Question: I'm suppose to ask the user to enter the total cost of their purchase and the amount they paid for and provide the user their total change and how much change they get from ones, fives, tens, dimes, pennies etc.... but for some reason I cannot get the change to show the correct amount as I keep getting this change error (pic below) and it also keeps looping and looping. What am I doing wrong?
Thanks in advance for your help!

Driver.cpp
'''
#include "MoneyChanger.h"
#include <string>
#include <iostream>
using namespace std;
int main()
{
MoneyChanger results;
int twenties, tens, fives, ones, quarter, dimes, nickels, pennies;
double purchase, given;
string again = "yes";
do{
cout << "please enter total cost of purchase: $";
cin >> purchase;
cout << "
please enter amount given: $";
cin >> given;
//grabbing the bills and coins
results.GetBills(&twenties, &tens, &fives, &ones);
results.GetCoins(&quarter, &dimes, &nickels, &pennies);
results.setData(purchase, given);
//results
cout << "Your change is: $" << results.getTotalChange() << "
";
cout << twenties << " Twenties" << endl;
cout << tens << " Tens" << endl;
cout << fives << " Fives" << endl;
cout << ones << " Ones" << endl;
cout << quarter << " Quarters" << endl;
cout << dimes << " Dimes" << endl;
cout << nickels << " Nickels" << endl;
cout << pennies << " Pennies" << endl;
cout << "
Would you like to calculate again?
Enter yes or no
";
cin >> again;
} while (again == "yes");
cout << "Thank you for using this MoneyChanger!" << endl;
return 0;
}
'''
MoneyChanger.cpp
'''
#include "MoneyChanger.h"
#include <iostream>
#include <iomanip>
#include <string>
#include <fstream>
#include <cstdlib>
using namespace std;
MoneyChanger::MoneyChanger()
{
}
void MoneyChanger::setData(double pp, double given)
{
amountP = pp;
amountG = given;
CalcChange();
}
void MoneyChanger::CalcChange()
{
while(totalChange >= 20){totalChange = totalChange-20; twenty++;}
while(totalChange >= 10){totalChange = totalChange-10; ten++;}
while(totalChange >= 5){totalChange = totalChange-5; five++;}
while(totalChange >= 1){totalChange = totalChange-1; one++;}
while(totalChange >= .25){totalChange = totalChange-.25; quarter++;}
while(totalChange >= .10){totalChange = totalChange-.10; dime++;}
while(totalChange >= .05){totalChange = totalChange-.05; nickel++;}
while(totalChange >= .01){totalChange = totalChange-.01; penny++;}
}
double MoneyChanger::getTotalChange()
{
totalChange = amountG - amountP;
return totalChange;
}
void MoneyChanger::GetBills(int *twenties, int *tens, int *fives, int *ones)
{
*twenties = twenty;
*tens = ten;
*fives = five;
*ones = one;
CalcChange();
}
void MoneyChanger::GetCoins(int *quarters, int *dimes, int *nickels, int *pennies)
{
*quarters = quarter;
*dimes = dime;
*nickels = nickel;
*pennies = penny;
CalcChange();
}
'''
MoneyChanger.h
'''
#ifndef H_MONEYCHANGER_H
#define H_MONEYCHANGER_H
using namespace std;
class MoneyChanger
{
private:
double amountP, amountG, totalChange;
int twenty, ten, five, one, change;
int quarter, dime, nickel, penny;
void CalcChange();
public:
MoneyChanger();
void setData(double pp, double given);
double getTotalChange();
void GetBills(int *twenties, int *tens, int *fives, int *ones);
void GetCoins(int *quarters, int *dimes, int *nickels, int *pennies);
};
#endif
'''
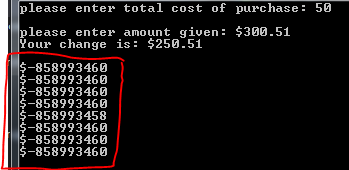
Answer: You're not initializing your member variables on construction.
Change this:
'''
MoneyChanger::MoneyChanger()
{
}
'''
To this:
'''
MoneyChanger::MoneyChanger()
: amountP(), amountG(), totalChange(),
twenty(), ten(), five(), one(), change()
quarter(), dime(), nickel(), penny()
{
}
'''
To make this class remotely reusable, do the following as well:
'''
void MoneyChanger::CalcChange()
{
twenty = ten = five = one = 0;
quarter = dime = nickel = penny = 0;
while(totalChange >= 20){totalChange = totalChange-20; twenty++;}
while(totalChange >= 10){totalChange = totalChange-10; ten++;}
while(totalChange >= 5){totalChange = totalChange-5; five++;}
while(totalChange >= 1){totalChange = totalChange-1; one++;}
while(totalChange >= .25){totalChange = totalChange-.25; quarter++;}
while(totalChange >= .10){totalChange = totalChange-.10; dime++;}
while(totalChange >= .05){totalChange = totalChange-.05; nickel++;}
while(totalChange >= .01){totalChange = totalChange-.01; penny++;}
}
'''
I also see little point in invoking 'CalcChange()' at the of your 'Get' functions. It should be at the beginning if anything.